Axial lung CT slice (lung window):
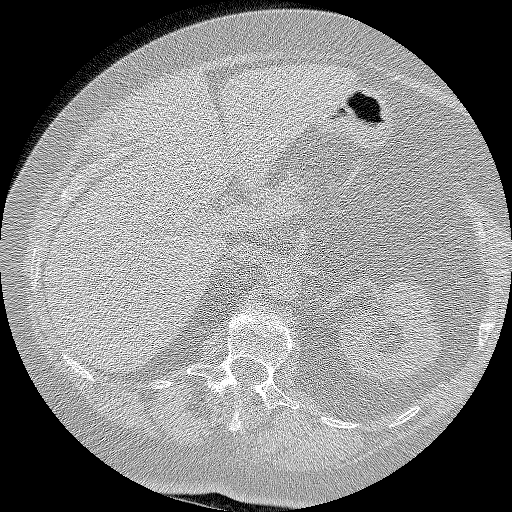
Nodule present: no